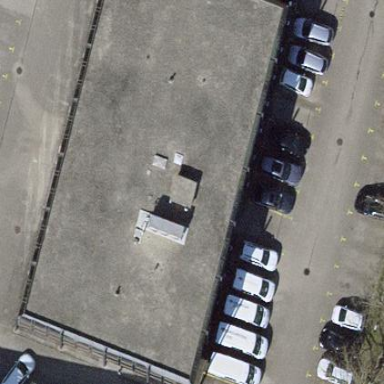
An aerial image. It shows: Office building with flat roof.